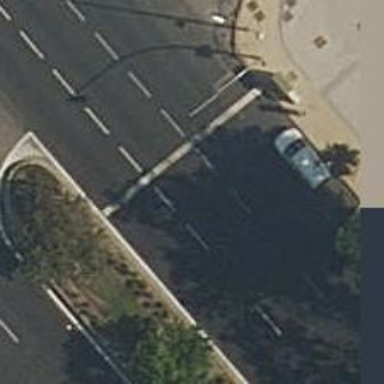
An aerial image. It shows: Road with traffic signals.